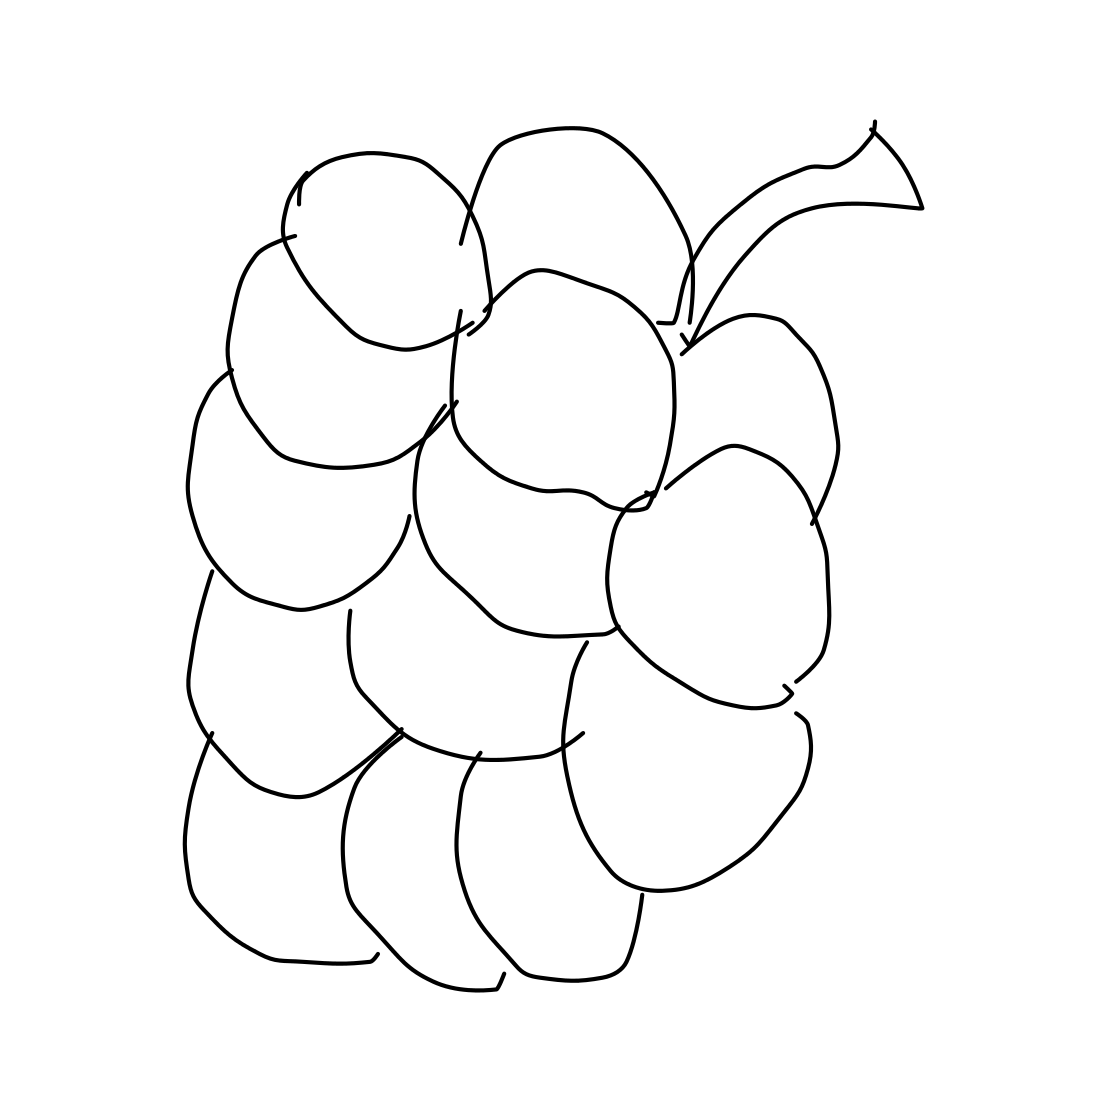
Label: grapes